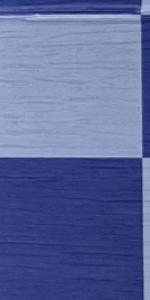
Label: Empty